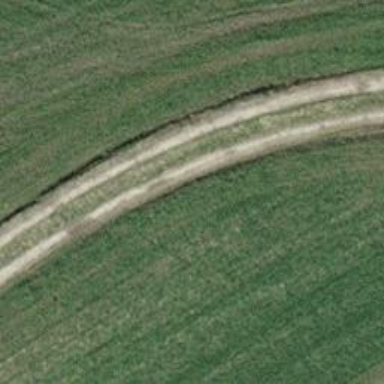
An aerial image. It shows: Gravel track with Grade 3 quality.